Here is the raw acceleration-versus-time signal recorded on a bearing housing. Based on the visible evidence, which condition applies: normal, inner_race, outer_race, ball?
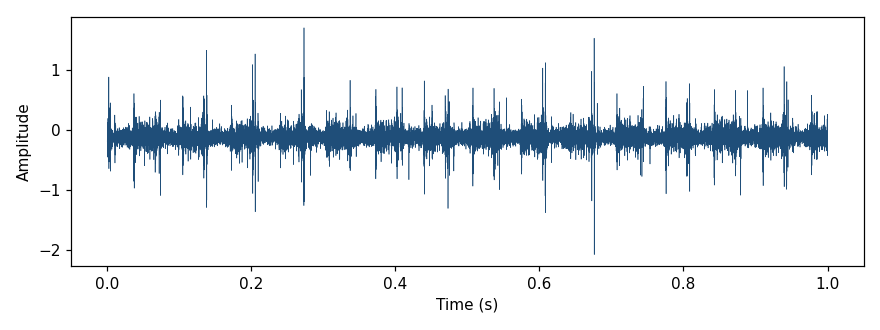
Answer: ball